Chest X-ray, PA view. Patient: 27 years old, sex M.
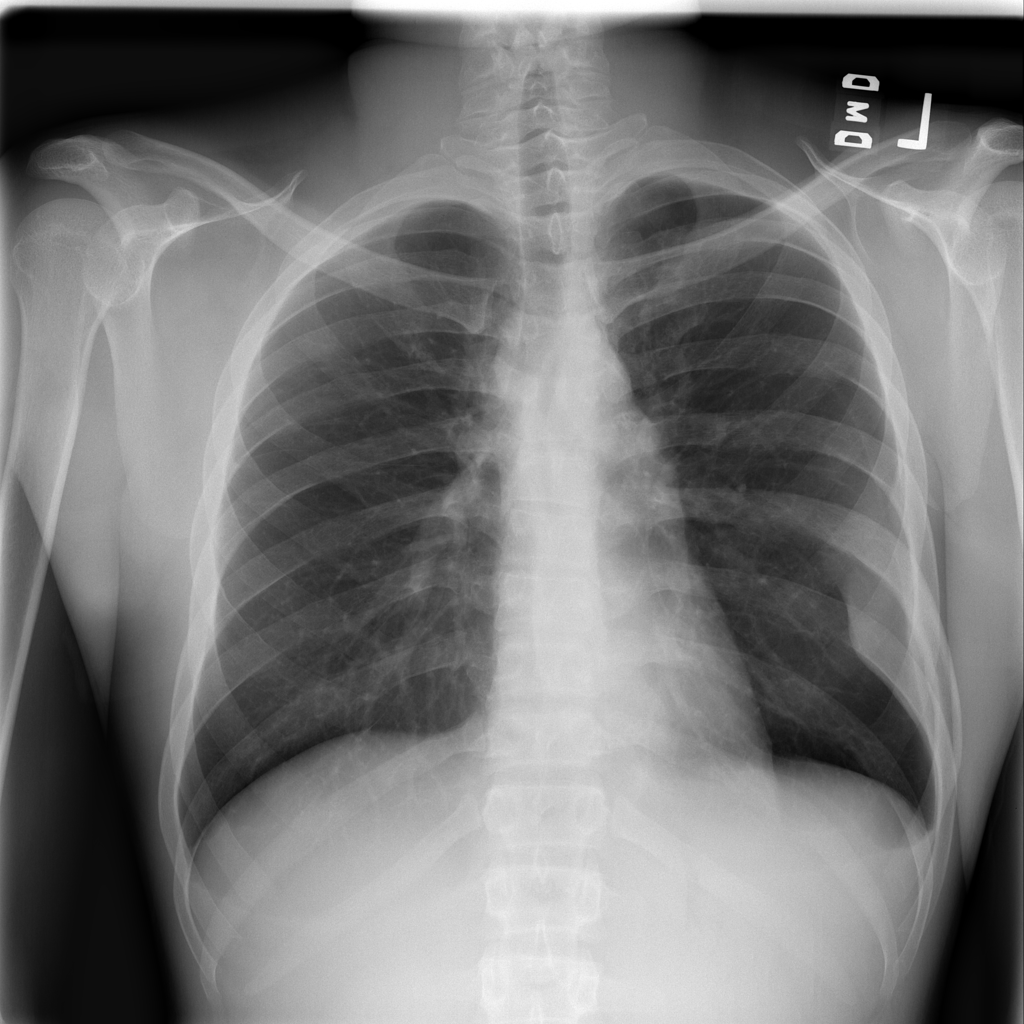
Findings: Effusion, Infiltration